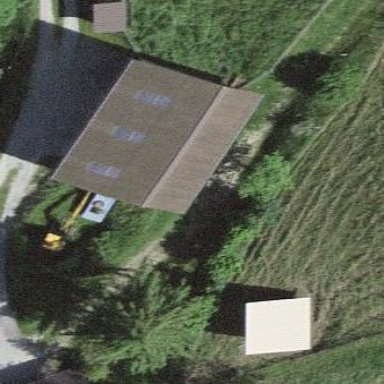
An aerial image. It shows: Shed building.